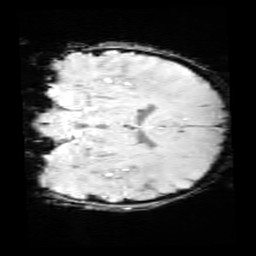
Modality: SWI
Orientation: coronal
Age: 11
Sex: male
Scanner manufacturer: siemens
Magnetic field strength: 3 T
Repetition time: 0.027 s
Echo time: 0.02 s